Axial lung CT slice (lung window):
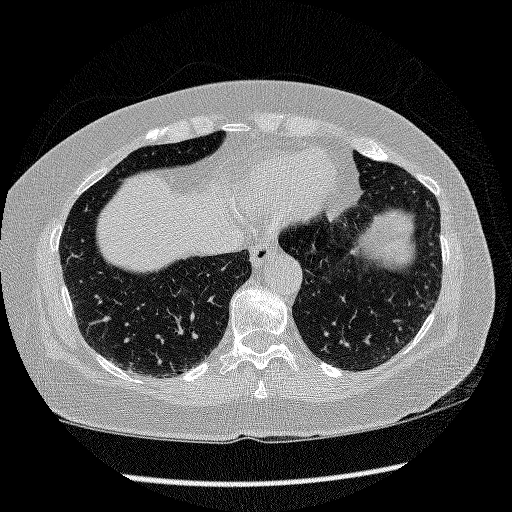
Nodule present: no